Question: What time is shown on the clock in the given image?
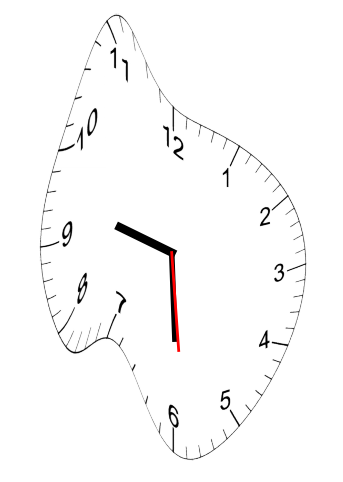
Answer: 09:29:29